Question: I'm making a multiplayer game using sockets and I have some problems with the server side.The server shall be run from my computer which is behind a router. Therefore I'm a little bit stuck with what should the server 'inet_addr' be. I am using port 1234 and I forwarded it to my PC ( the place where I keep the server ).

I have tried using my own ip address which i got from myipaddress.com, also my computer's router address ( 192.168.0.101 ). The first try i was getting A LOT of connections which ended up in killing the program and in the second try nothing connects to it.
'''
addr.sin_addr.s_addr= inet_addr("192.168.0.101");
addr.sin_port = htons(1234);
addr.sin_family = AF_INET;
'''
What should I do in order to make any client be able to connect to the server and the server to run from behind the router ?
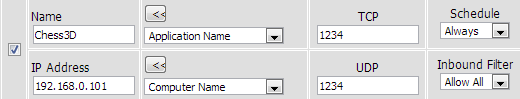
Answer: With port forwarding in your router, the router needs to know which device to send packets directed at the selected port range to. The router is asking for your internal IP address, (websites only see your external IP address).
You can find this on Windows by calling 'ipconfig' in cmd (I believe the command may be 'ifconfig -a' on Linux), this lists all of your network interfaces and your internal IP address on any that are connected. You should look for a value in the form '192.168.0.xxx'.
When someone then wants to connect to your server if you give them your external IP address and desired port, their packet will be sent to your router on that port, and it will forward it to your computer at the internal IP address.
If you disconnect your computer from the network regularly you may need to configure your internal IP so that it is static and always allocated the same address.